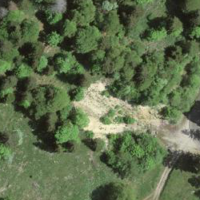
EUNIS habitat code: 44
Species observed at this site:
Astrantia major